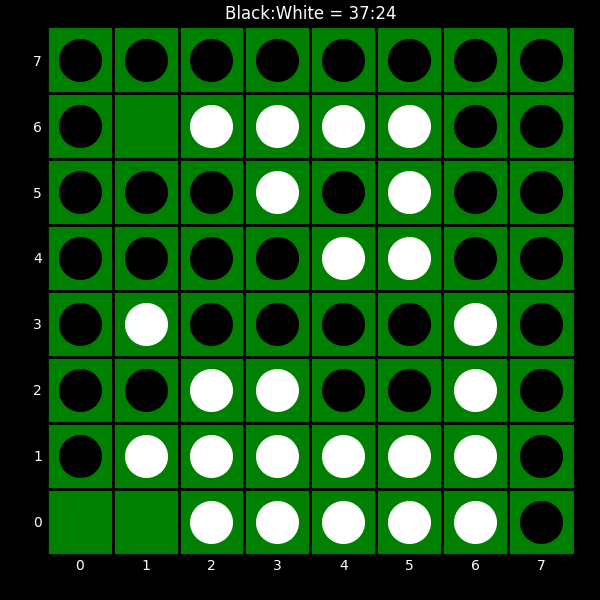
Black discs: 37
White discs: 24